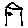
Label: house